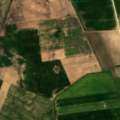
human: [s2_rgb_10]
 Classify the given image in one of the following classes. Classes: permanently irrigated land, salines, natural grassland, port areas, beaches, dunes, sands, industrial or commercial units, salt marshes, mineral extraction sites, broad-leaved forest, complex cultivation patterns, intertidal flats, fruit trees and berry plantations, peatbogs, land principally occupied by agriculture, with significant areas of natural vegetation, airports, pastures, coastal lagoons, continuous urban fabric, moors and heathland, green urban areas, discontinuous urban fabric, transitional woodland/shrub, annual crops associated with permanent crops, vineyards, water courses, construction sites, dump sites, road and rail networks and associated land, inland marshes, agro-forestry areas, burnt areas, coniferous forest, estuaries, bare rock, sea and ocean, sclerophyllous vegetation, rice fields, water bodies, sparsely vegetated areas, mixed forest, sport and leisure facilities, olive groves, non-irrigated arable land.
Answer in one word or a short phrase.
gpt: non-irrigated arable land